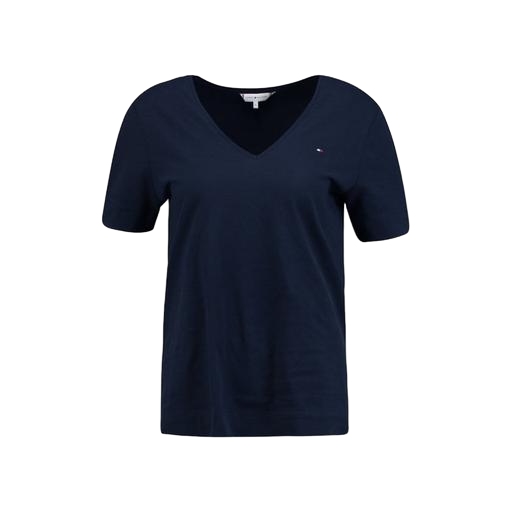
blue v-neck t-shirt only macy, blue classic v-neck tee, blue v-neck t-shirt, white background